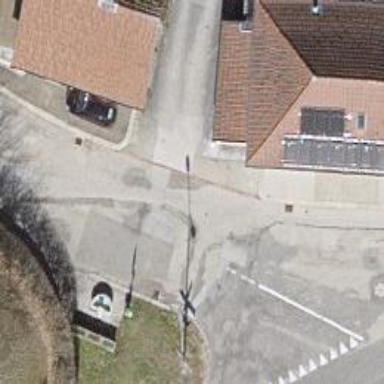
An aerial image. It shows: Bollard.